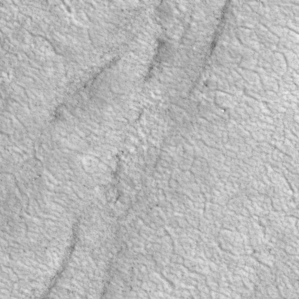
Label: non_frost